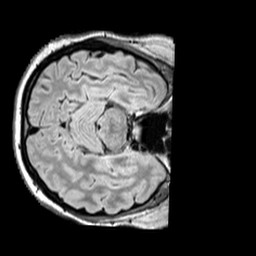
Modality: FLAIR
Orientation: axial
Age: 37
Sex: female
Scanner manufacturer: siemens
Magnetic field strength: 3 T
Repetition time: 5 s
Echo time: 0.387 s